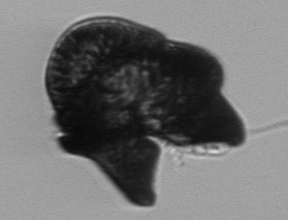
Label: Akashiwo